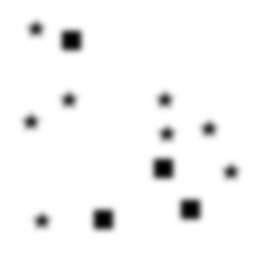
Squares: 4
Triangles: 0
Stars: 8
Total shapes: 12